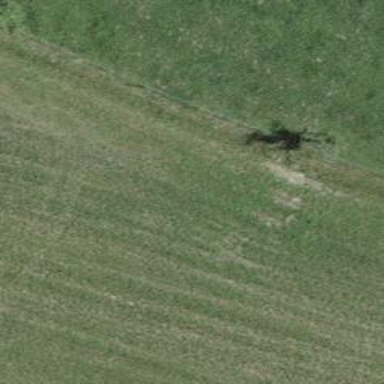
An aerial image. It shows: Grassy track.